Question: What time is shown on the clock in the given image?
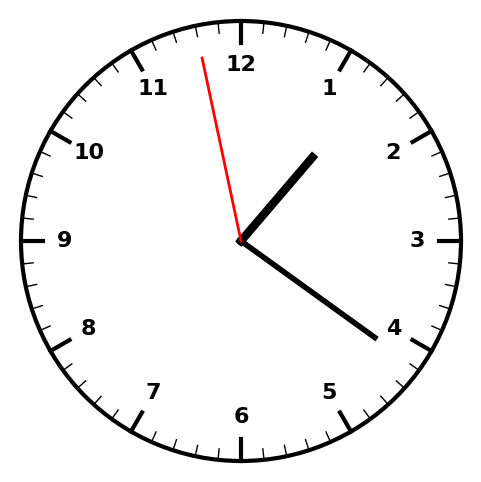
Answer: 01:20:58